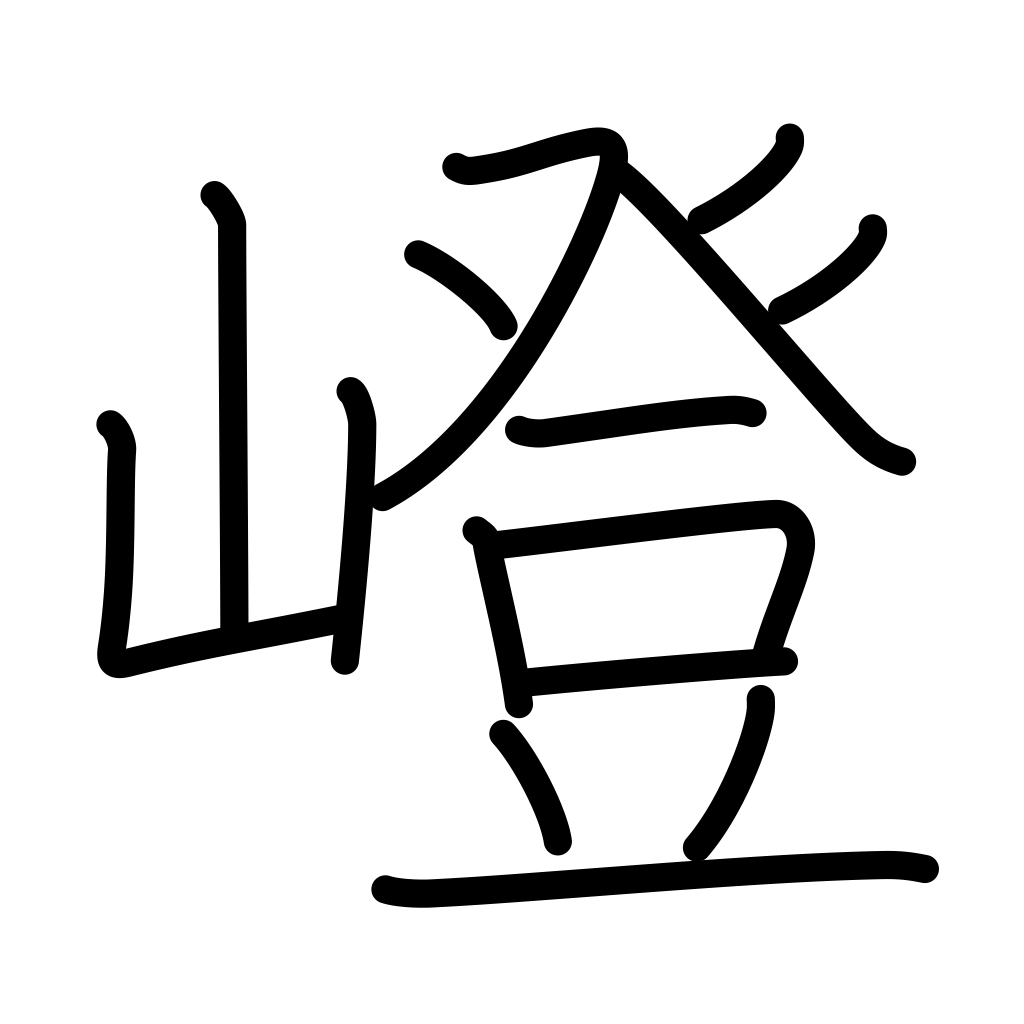
Meaning: hill, uphill path